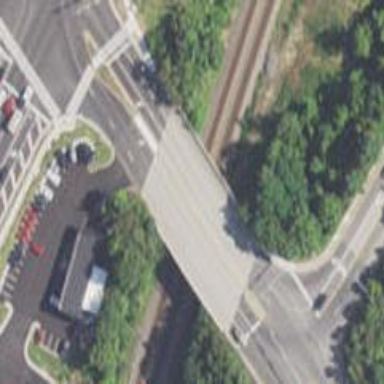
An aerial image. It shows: Concrete bridge.